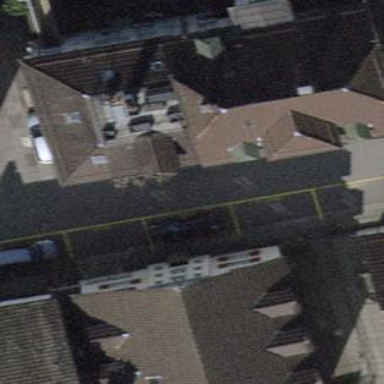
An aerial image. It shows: Building with hipped roof.